Field crop: maize
Growth stage: 1
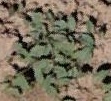
Species: convolvulus